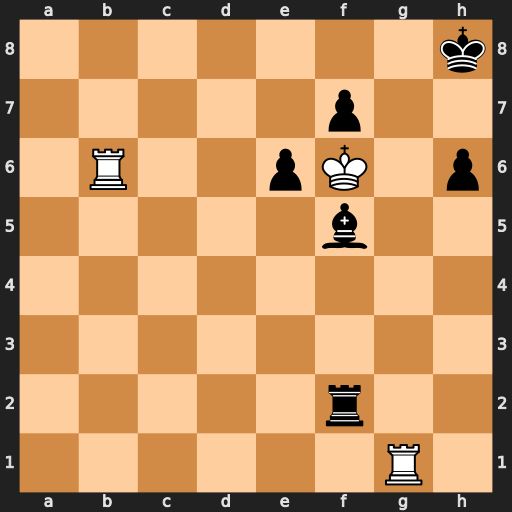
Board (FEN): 7k/5p2/1R2pK1p/5b2/8/8/5r2/6R1
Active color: w
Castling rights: -
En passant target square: -
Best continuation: Rb8+ Kh7 Rg7#